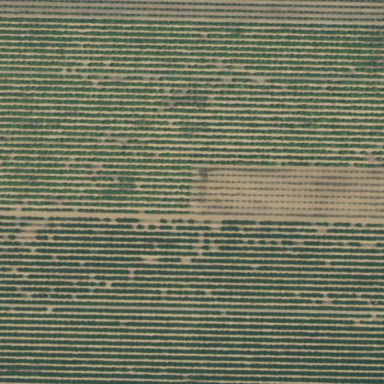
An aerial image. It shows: Orchard.